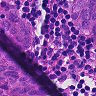
Metastatic tissue present: yes